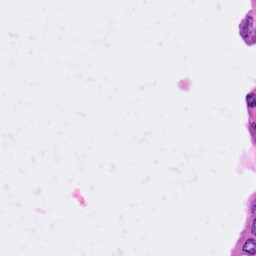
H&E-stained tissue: Pancreatic